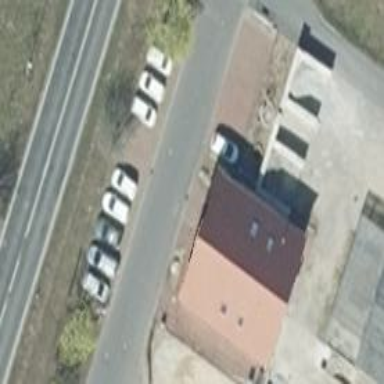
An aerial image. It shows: Ambulance station building.